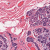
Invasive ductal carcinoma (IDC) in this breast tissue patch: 1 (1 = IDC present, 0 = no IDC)